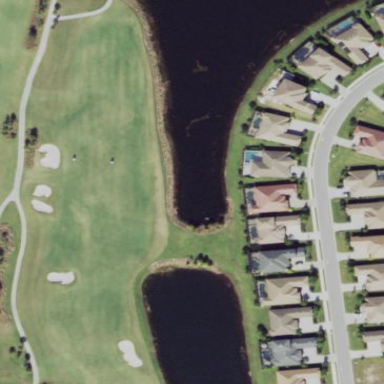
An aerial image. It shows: Grassy area designated as golf fairway.